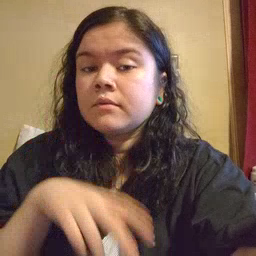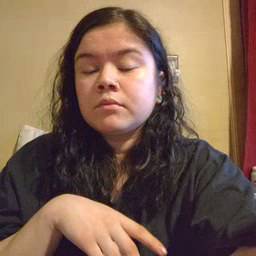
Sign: hen